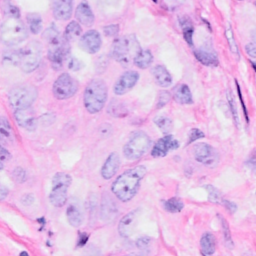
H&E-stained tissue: Breast